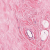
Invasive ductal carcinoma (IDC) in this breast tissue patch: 0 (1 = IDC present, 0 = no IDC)